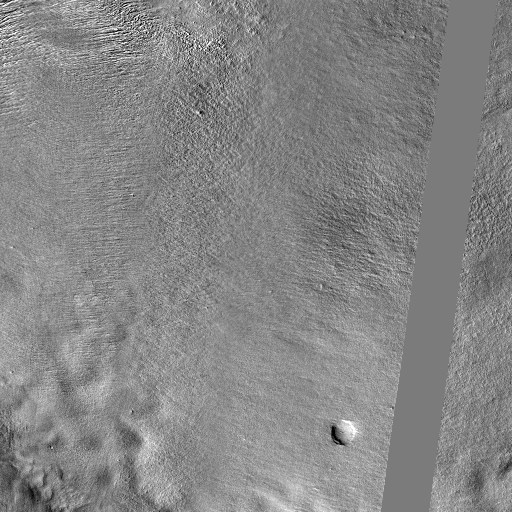
Crater classes present: Background, Other